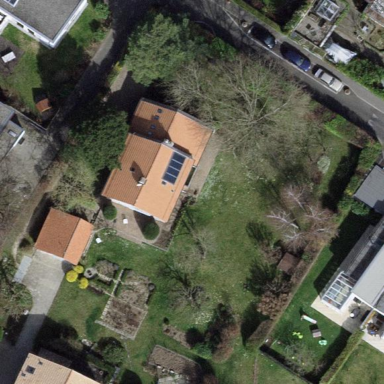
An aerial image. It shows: Garden enclosed by fence.